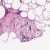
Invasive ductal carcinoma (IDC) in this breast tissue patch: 0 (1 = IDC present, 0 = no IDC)